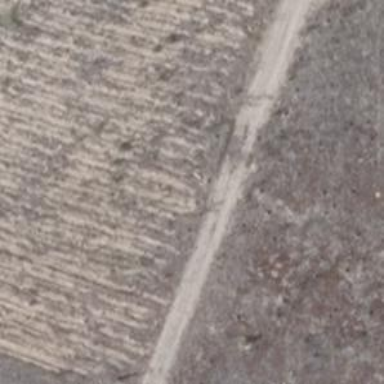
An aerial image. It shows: Dirt track with grade 4 tracktype.